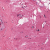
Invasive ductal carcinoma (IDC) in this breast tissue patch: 0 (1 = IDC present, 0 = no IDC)